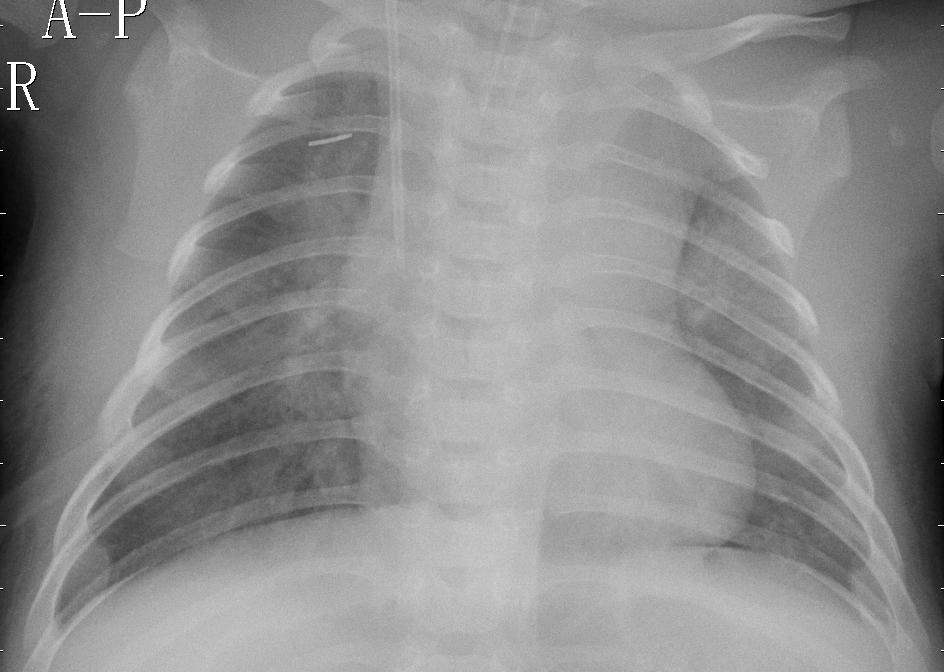
Diagnosis: PNEUMONIA